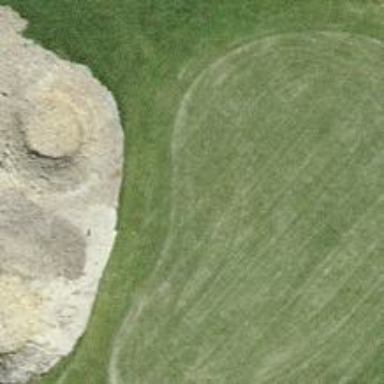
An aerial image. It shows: Golf hole.